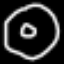
Label: donut